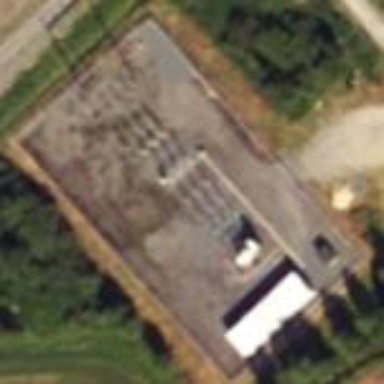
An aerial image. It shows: There is distribution substation enclosed by fence.